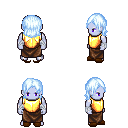
a pixel art fantasy rpg character, male body template, dark elf, purple skin, gold chest armor, robe skirt, white cyan long bangs hairstyle, white cloth bandages, brown slippers, four views (front, back, left, right), 2x2 character sprite sheet, small pixel art, hard edges, no anti-aliasing